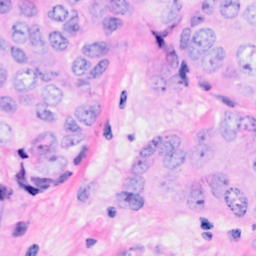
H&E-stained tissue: Breast